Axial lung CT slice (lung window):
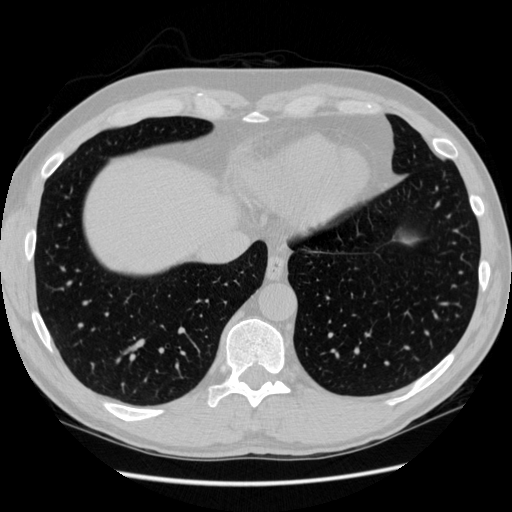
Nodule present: no